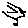
Label: bird